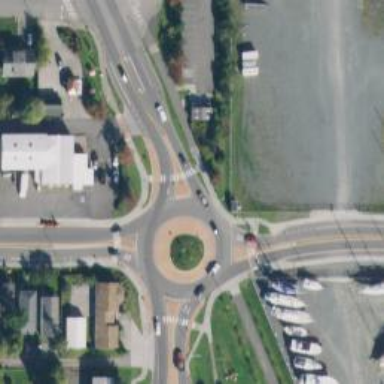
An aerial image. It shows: Secondary road with asphalt surface leading to roundabout junction.